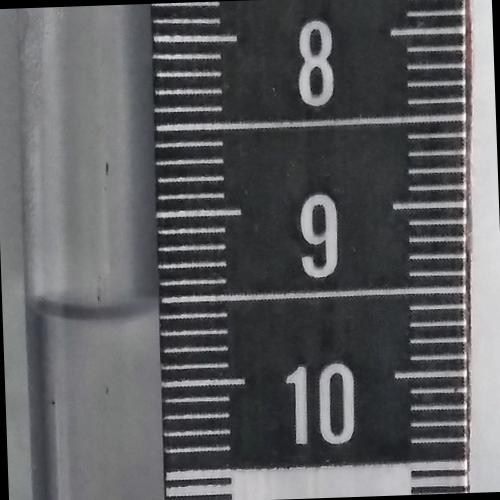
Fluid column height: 9.6 cm